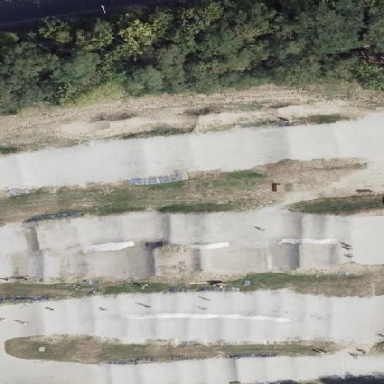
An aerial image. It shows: BMX track located on leisure land.